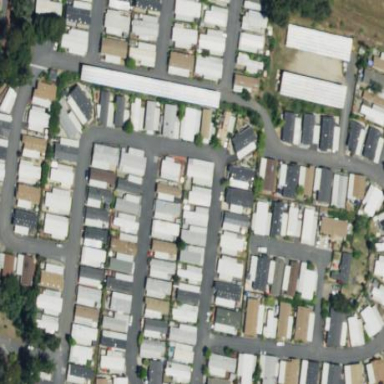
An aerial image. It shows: Residential area designated as trailer park.